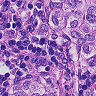
Metastatic tissue present: yes